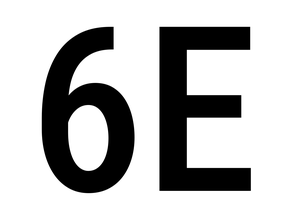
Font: Roboto_Condensed_Medium